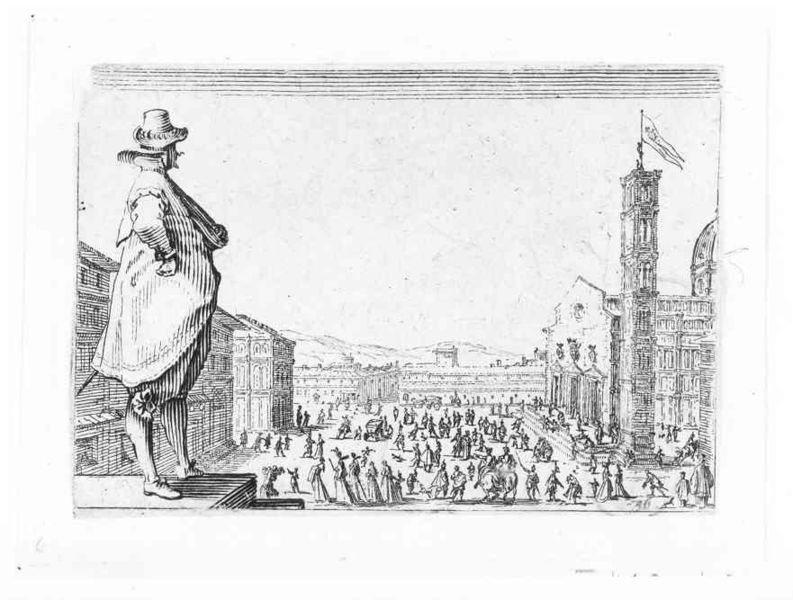
Titel: Der Domplatz in Florenz
Künstler: Jacques Callot
Standort: Karlsruhe
Institution: Staatliche Kunsthalle Karlsruhe
Schlagwörter: mann, menschen, stadt, fenster, gebäude, leute, alt, kirche, publikum, statue, man, fahne, church, columns, court, crowd, feathers, hat, men, people, plumes, stairs, steps, sword, white, women, arm, black, country, dress, france, gray, old, wall, windows, picture, perspective, stolz, dom, hand, flower, mass, sky, building, hills, horizon, street, tower, village, feet, noble, view, drawing, look, castle, coat, hats, sketch, beard, jacket, wind, clock, flag, town, victorian, city, lamps, public, cape, fort, dome, history, courtyard, square, brick, buildings, place, art, shoes, pencil, england, hut, foreground, horse, west, cane, figure, pillar, pinsel, druck, pedestal, market, standing, feder, zeichnung, großbritannien, towers, mustache, height, vista, anzug, bell, blocks, general, skyline, fat, rooftops, busy, plaza, platform, bell tower, colonial, panorama, state, 1900, veduta, elbow, doorways, watcher, leader, mob, platz, onlooker, roaming, buidings, big ben, wakk, pennants, villiage, founding father, purvey, bürger